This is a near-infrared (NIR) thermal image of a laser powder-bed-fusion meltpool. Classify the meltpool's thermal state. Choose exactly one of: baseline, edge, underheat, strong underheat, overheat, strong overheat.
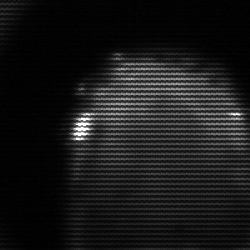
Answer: edge